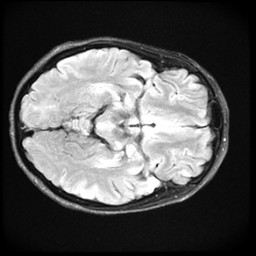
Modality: FLAIR
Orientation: axial
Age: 34
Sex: female
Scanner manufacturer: ge
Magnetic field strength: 3 T
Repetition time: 11 s
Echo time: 0.1497 s